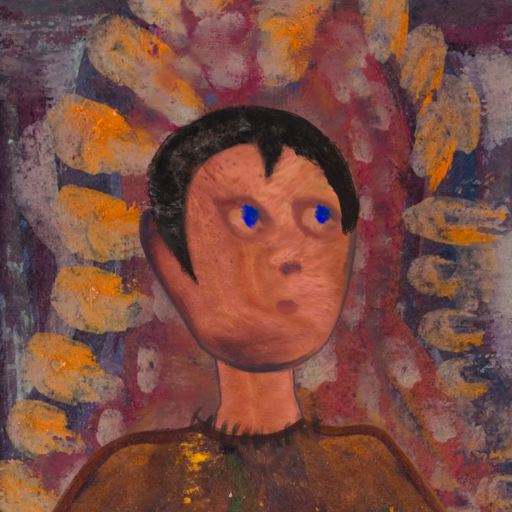
Background: Doll, Head And Neck Side: Mother_And_Son_Mother, Face Side: Mother_And_Son_Mother, Bust: Comrade, Hair Side: Roy_Bahadur, Head Accessory: Blank, Second Necklace: Blank, Necklace: In_The_Sun, Baby: Blank